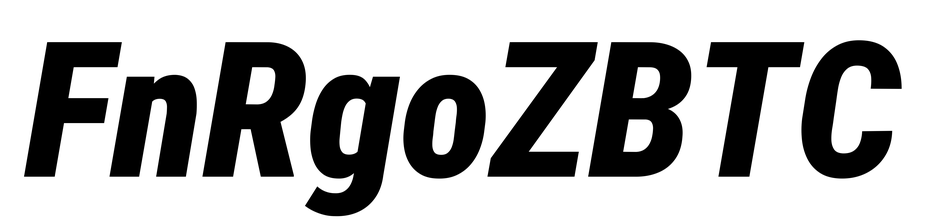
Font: Roboto-Italic_Condensed_Black_Italic